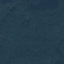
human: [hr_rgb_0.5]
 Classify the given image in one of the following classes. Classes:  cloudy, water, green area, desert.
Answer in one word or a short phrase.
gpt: green area